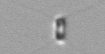
Label: Chaetoceros_tenuissimus